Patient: sex M, age 58
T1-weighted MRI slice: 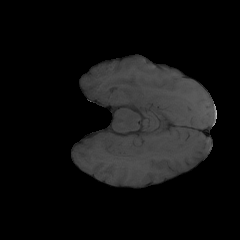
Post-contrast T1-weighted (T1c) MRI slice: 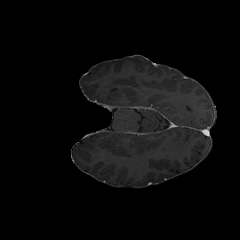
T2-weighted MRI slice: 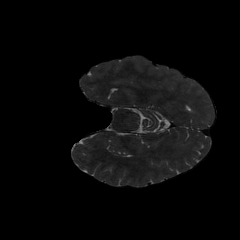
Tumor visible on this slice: no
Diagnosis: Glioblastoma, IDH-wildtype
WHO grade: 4